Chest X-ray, PA view. Patient: 54 years old, sex M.
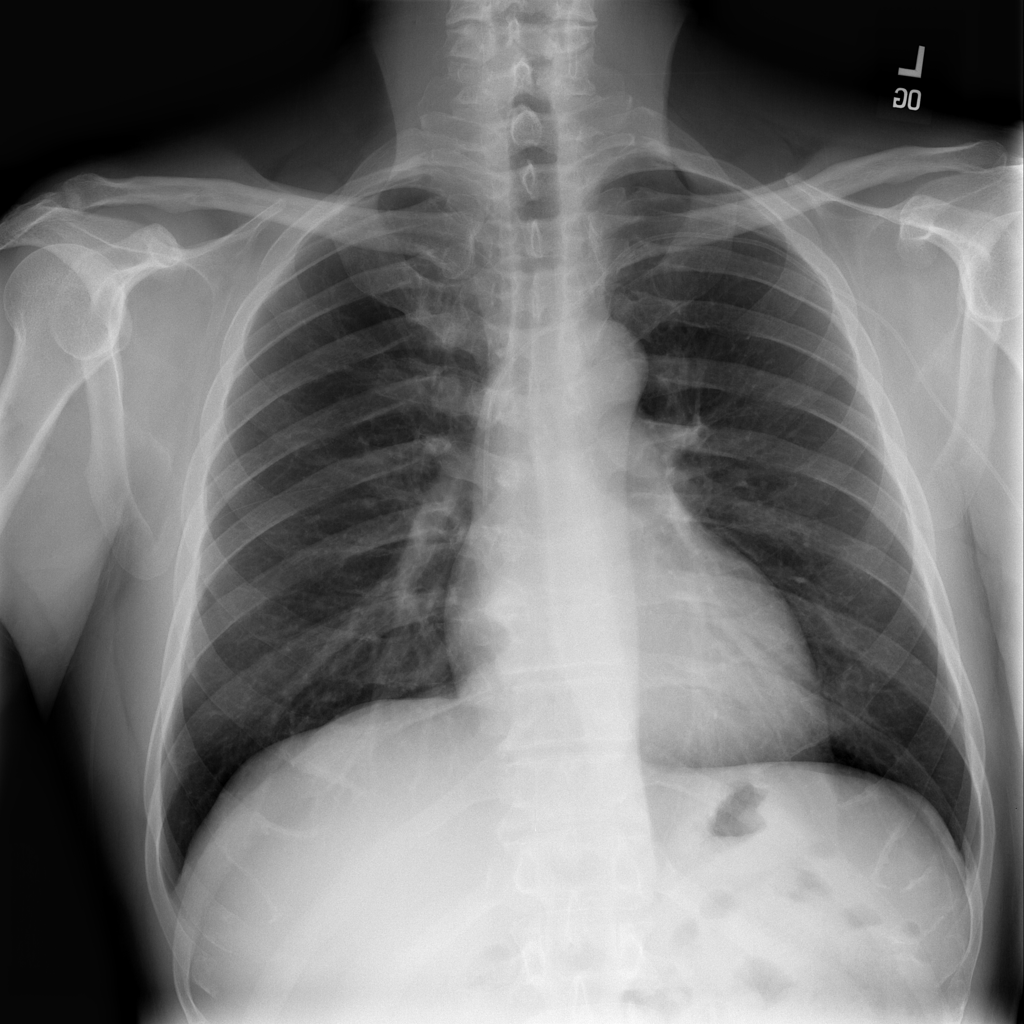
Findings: No Finding